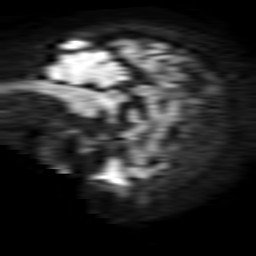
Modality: TRACE
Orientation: sagittal
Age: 64
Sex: female
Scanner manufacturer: philips
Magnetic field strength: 1.5 T
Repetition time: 3.398 s
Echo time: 0.06922 s